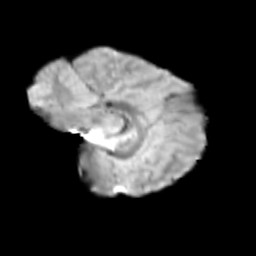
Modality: T2w
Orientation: sagittal
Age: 11
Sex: female
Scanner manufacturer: siemens
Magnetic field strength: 3 T
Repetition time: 3.8 s
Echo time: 0.07 s